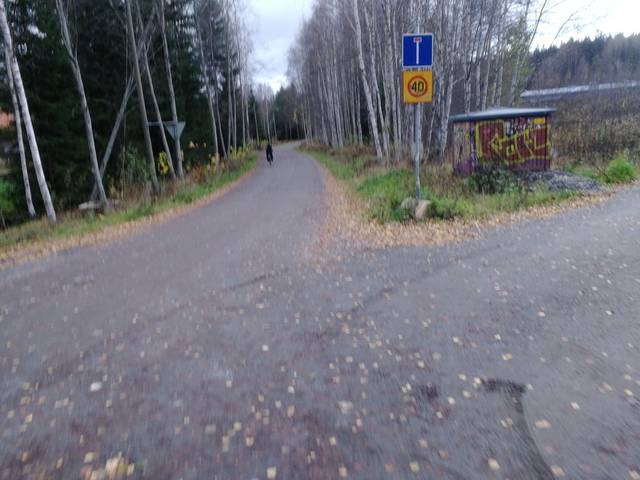
Region: Finland
Coordinates: 61.453, 23.89